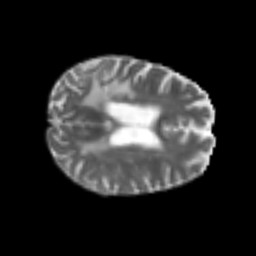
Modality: T2w
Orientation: axial
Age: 50
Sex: female
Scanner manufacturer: siemens
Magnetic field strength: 3 T
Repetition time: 4.999 s
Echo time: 0.07946 s